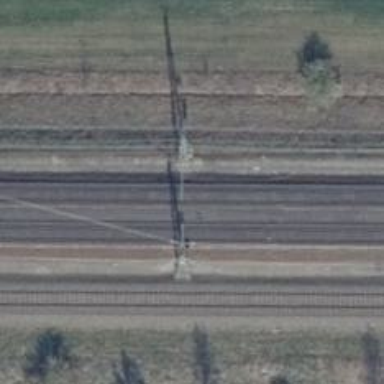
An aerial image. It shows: Railway signal with block marker for train protection. The signal is mounted on catenary mast.